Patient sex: F
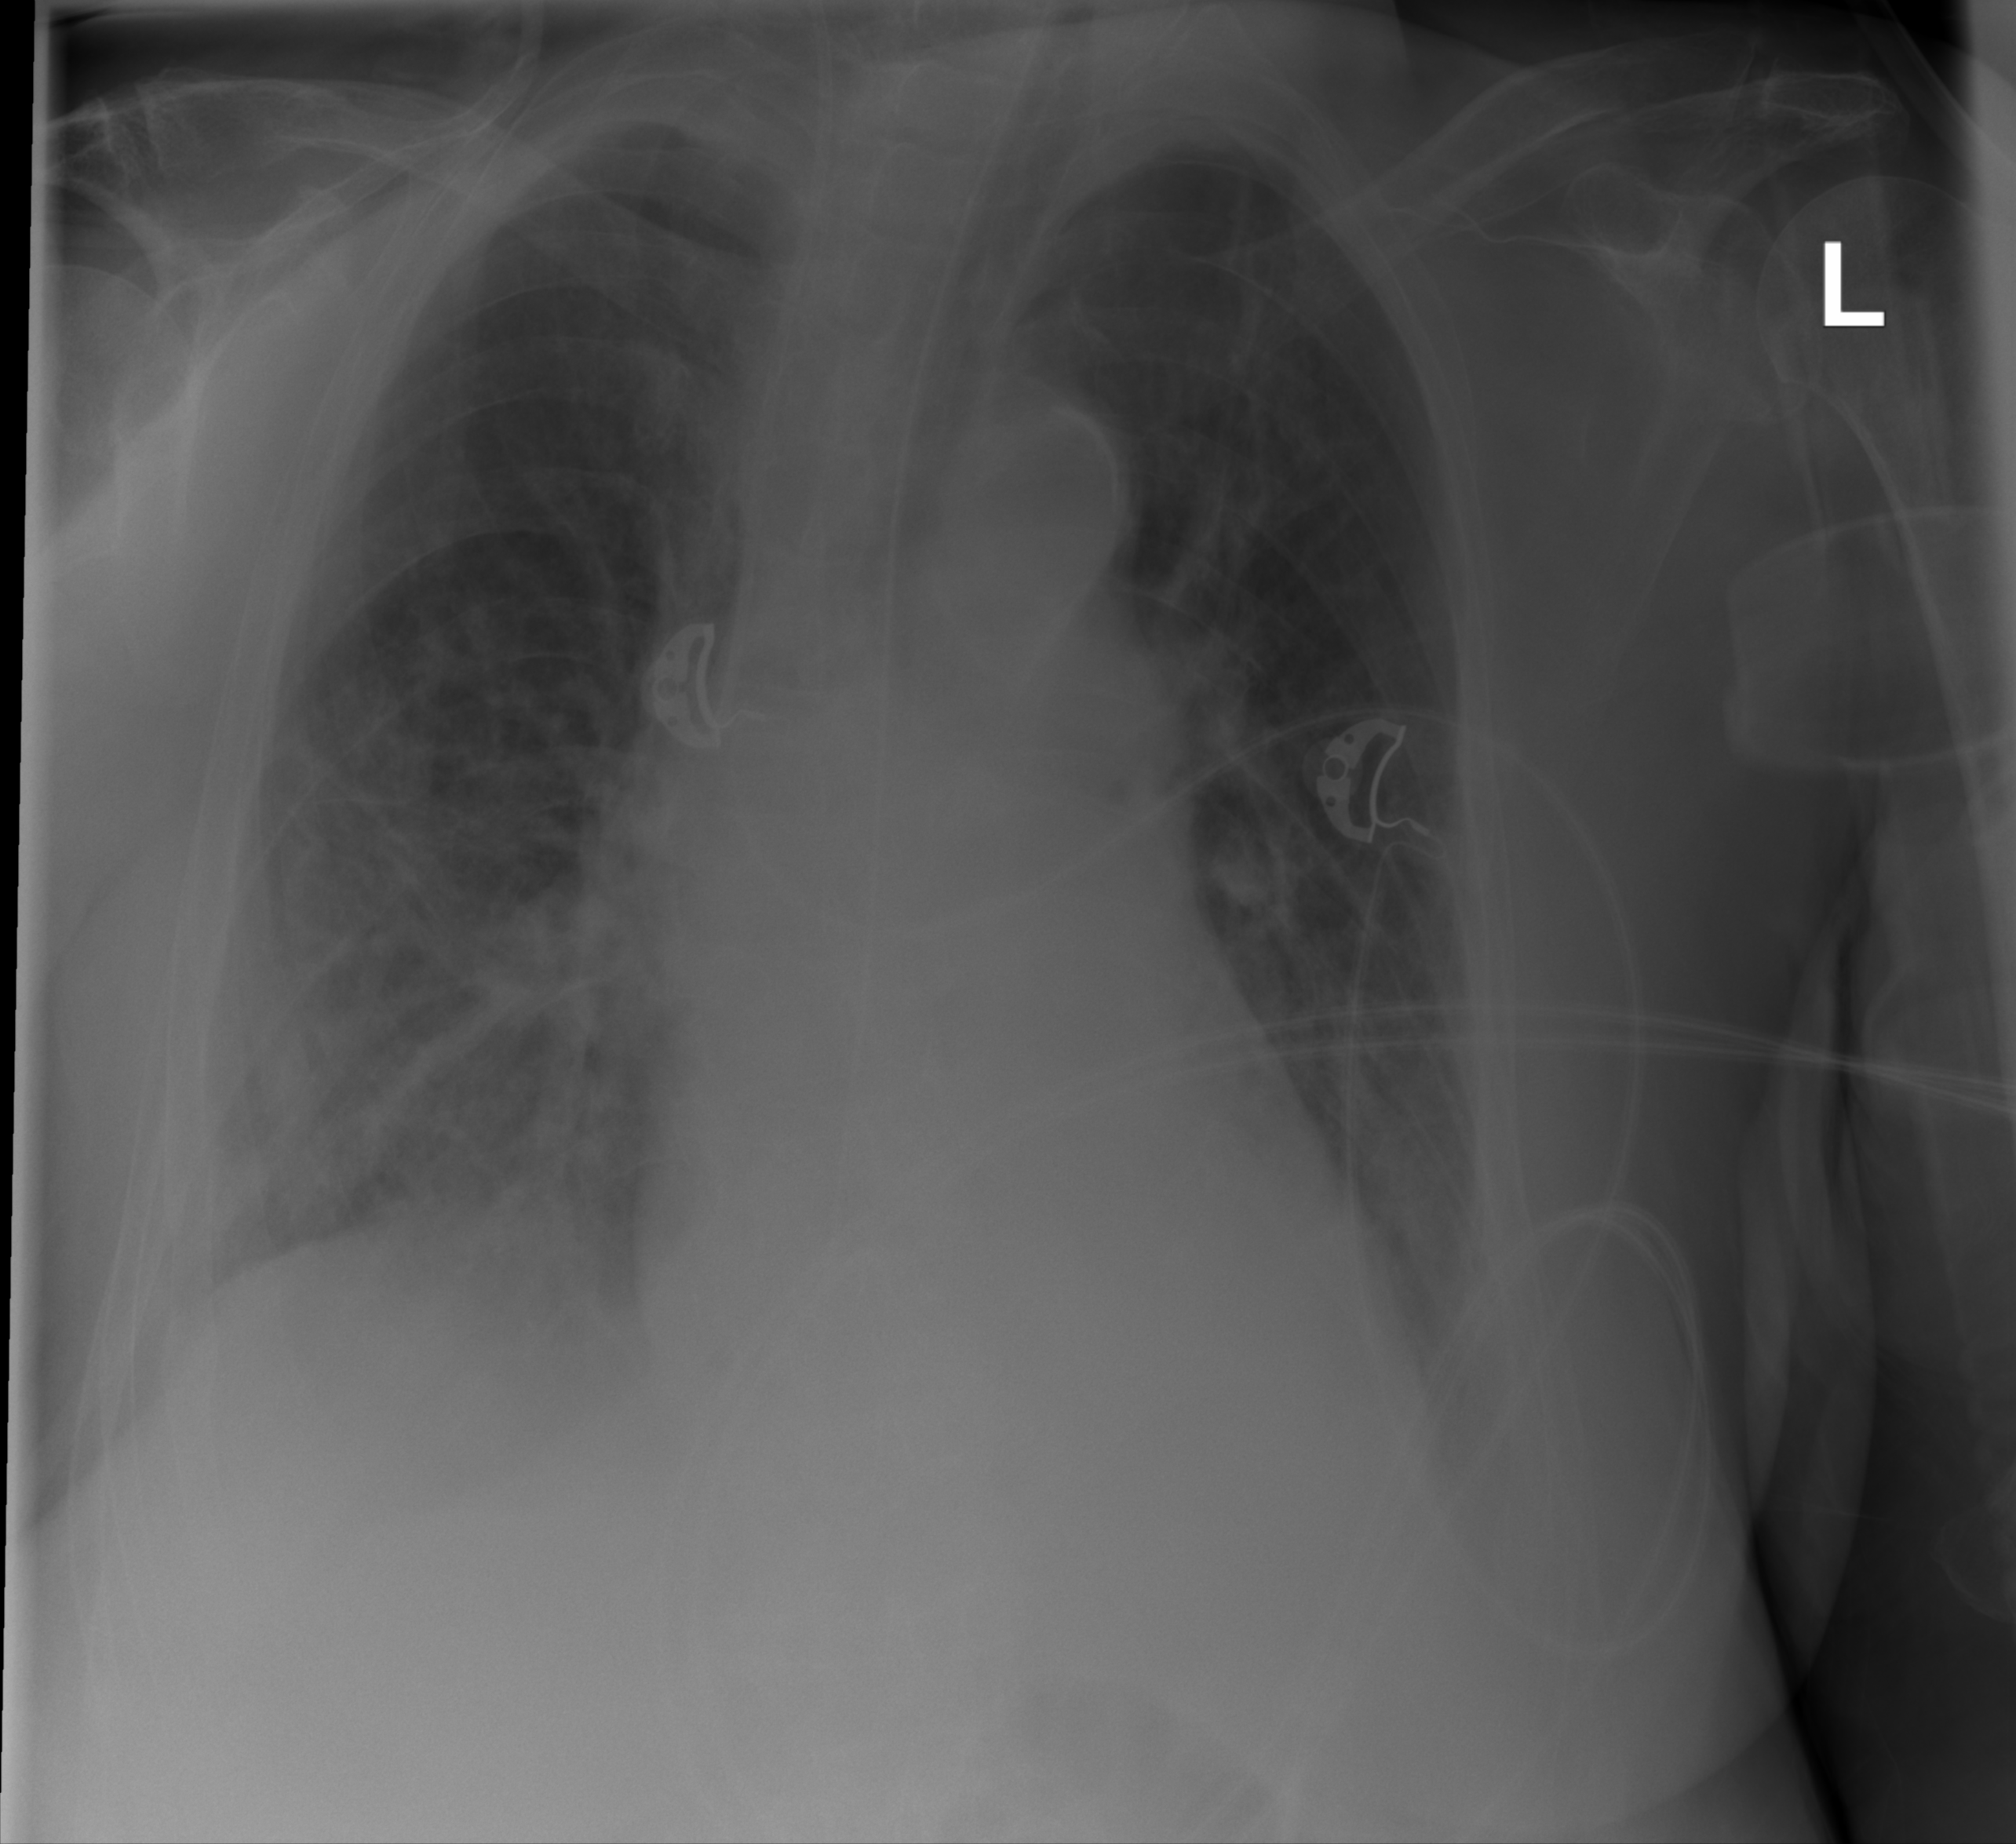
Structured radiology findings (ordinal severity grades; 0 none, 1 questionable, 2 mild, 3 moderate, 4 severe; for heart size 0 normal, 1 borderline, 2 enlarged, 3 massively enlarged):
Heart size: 0
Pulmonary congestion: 2
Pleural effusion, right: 2
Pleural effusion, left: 2
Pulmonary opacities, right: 2
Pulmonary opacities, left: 0
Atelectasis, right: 2
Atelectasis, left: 2